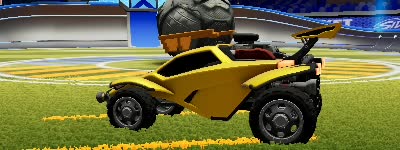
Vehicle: octane